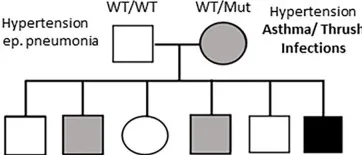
(C) Sanger sequencing analysis. Sanger sequencing of the exon 1 of SOCS1 in the proband and his parents confirmed the maternal origin of: c.365G>A (p. G122E) and c.368C>A (p. P123H) in the same allele of SOCS1 gene.
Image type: pathology (giemsa)